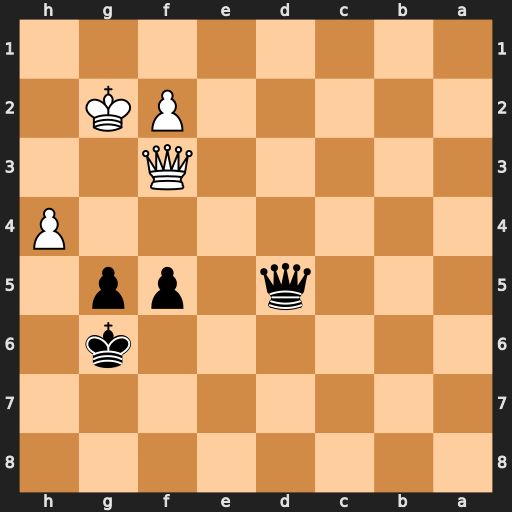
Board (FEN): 8/8/6k1/3q1pp1/7P/5Q2/5PK1/8
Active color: b
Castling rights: -
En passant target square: -
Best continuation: Qxf3+ Kxf3 gxh4